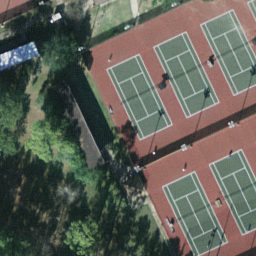
Label: tennis court